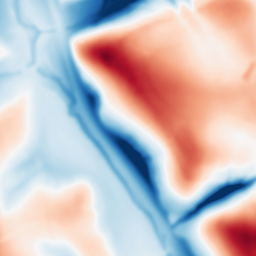
Category: multiscale
Decomposition family: dog_multiscale
Decomposition parameters: sigma_ratio: 2
n_scales: 4
base_sigma: 2
Upsampling method: quintic
Upsampling parameters: scale: 4
Upsampling scale: 4